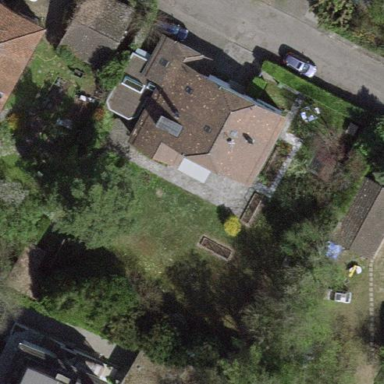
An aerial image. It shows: Garden enclosed by fence.